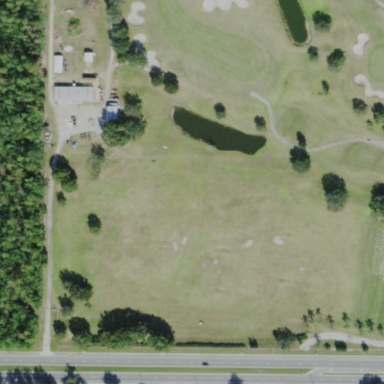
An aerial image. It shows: Grassy area designated for driving range golf.